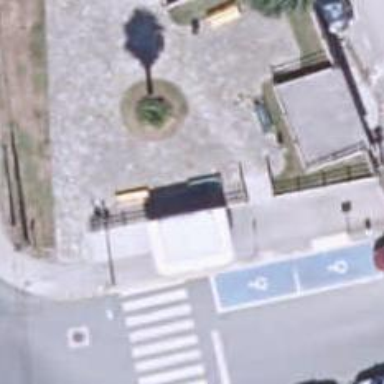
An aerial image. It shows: Kiosk shop.